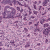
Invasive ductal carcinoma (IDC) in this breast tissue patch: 1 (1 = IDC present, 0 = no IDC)